Aerial crown-view tile of a tropical tree (Barro Colorado Island, Panama), acquired 20241014:
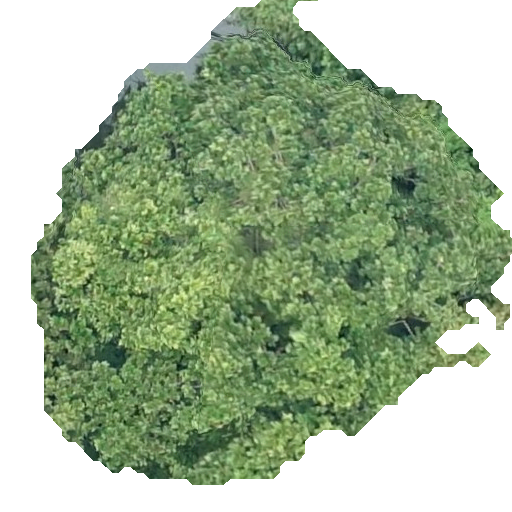
Species: Anacardium excelsum
GBIF accepted scientific name: Anacardium excelsum
Crown area: 246.545 m²